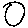
Label: circle